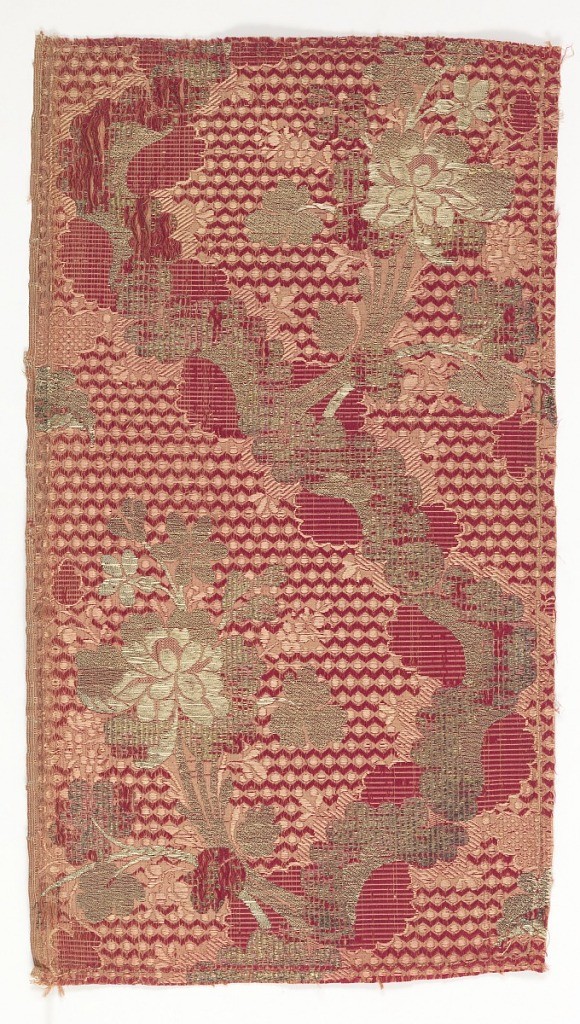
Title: Textile fragment
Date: mid- 18th century
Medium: silk, metallic yarns Technique: complex woven with discontinuous supplementary weft patterning (brocaded)
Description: Silk brocade fragment in burgundy and cream showing a serpentine line of c-curves with floral bouquets. Buds brocaded in silver.